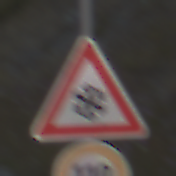
Verkehrszeichen: SchneeOderEisglaette
Zusatzzeichen unten: Geschwindigkeit110
Umgebung: Outdoor, RoadRail
Tageszeit: SunriseSunset
Wetter: Clear
Licht: Natural
Jahreszeit: NotSpecified
Kontrast: LowContrast